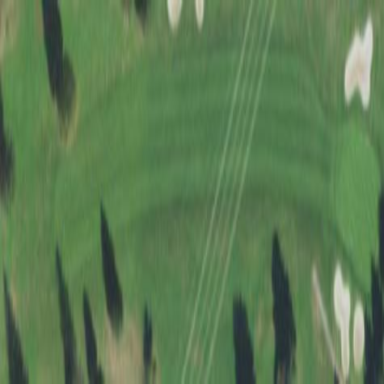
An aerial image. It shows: Grassy area designated as golf fairway.